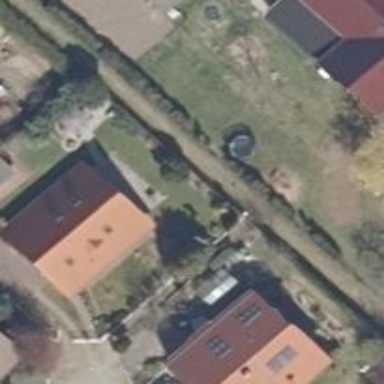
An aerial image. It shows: Simple house.